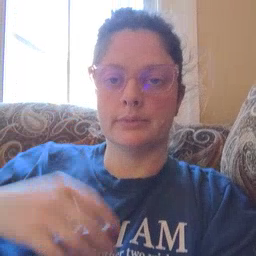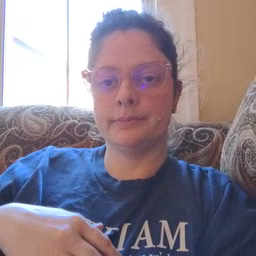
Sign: outside